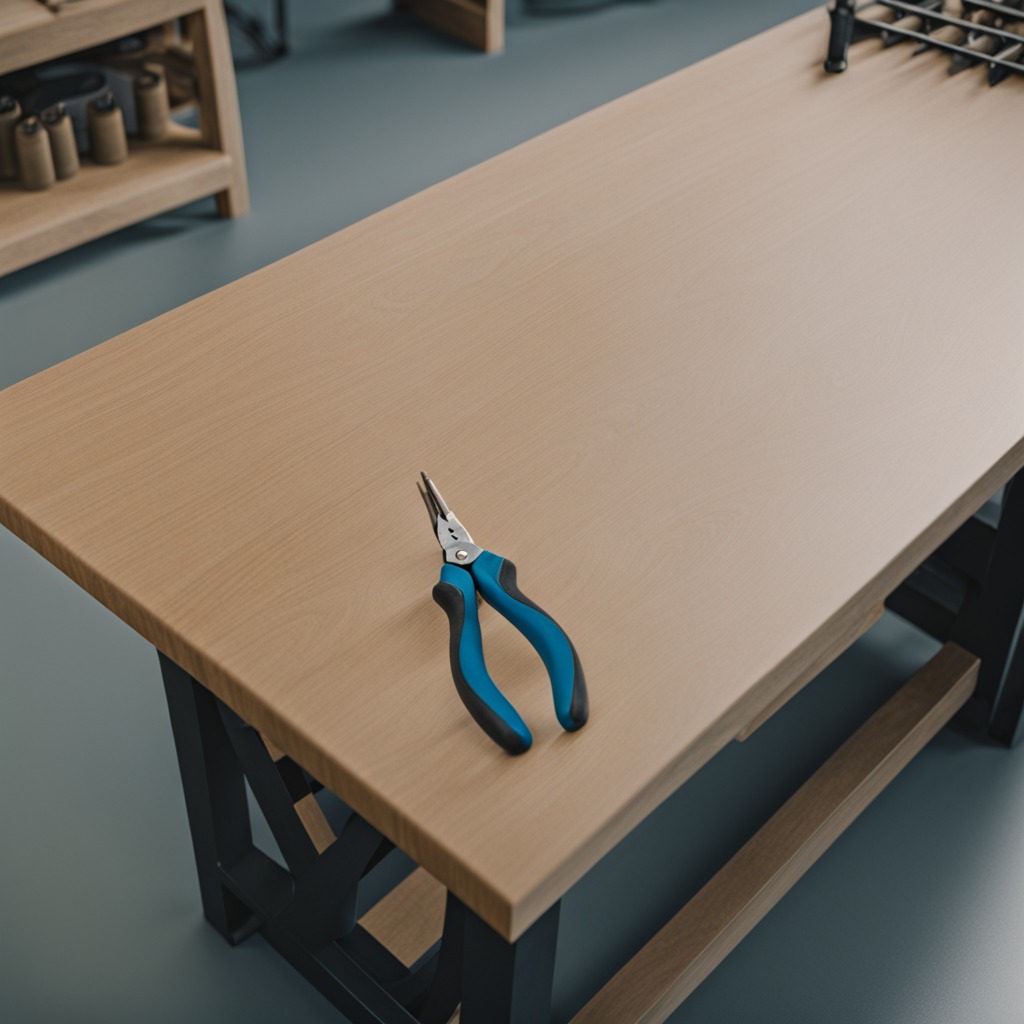
A plier lies on the workbench inside a coastal fishing gear workshop.